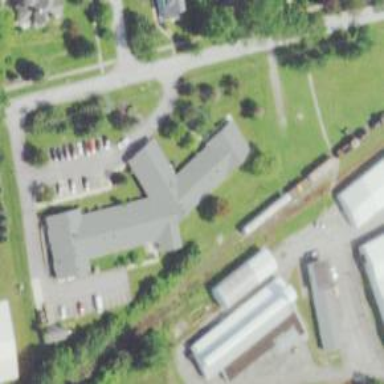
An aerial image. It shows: Nursing home.